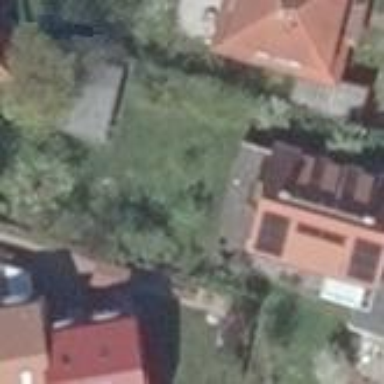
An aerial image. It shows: Residential garden.